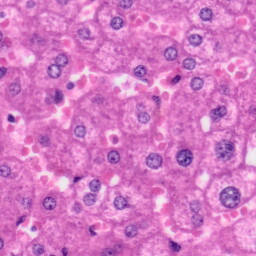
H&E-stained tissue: Liver